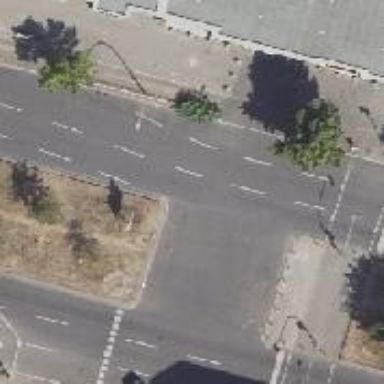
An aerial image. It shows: Secondary road with asphalt surface. It is dual carriageway with right lane designated for parking.